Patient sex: M
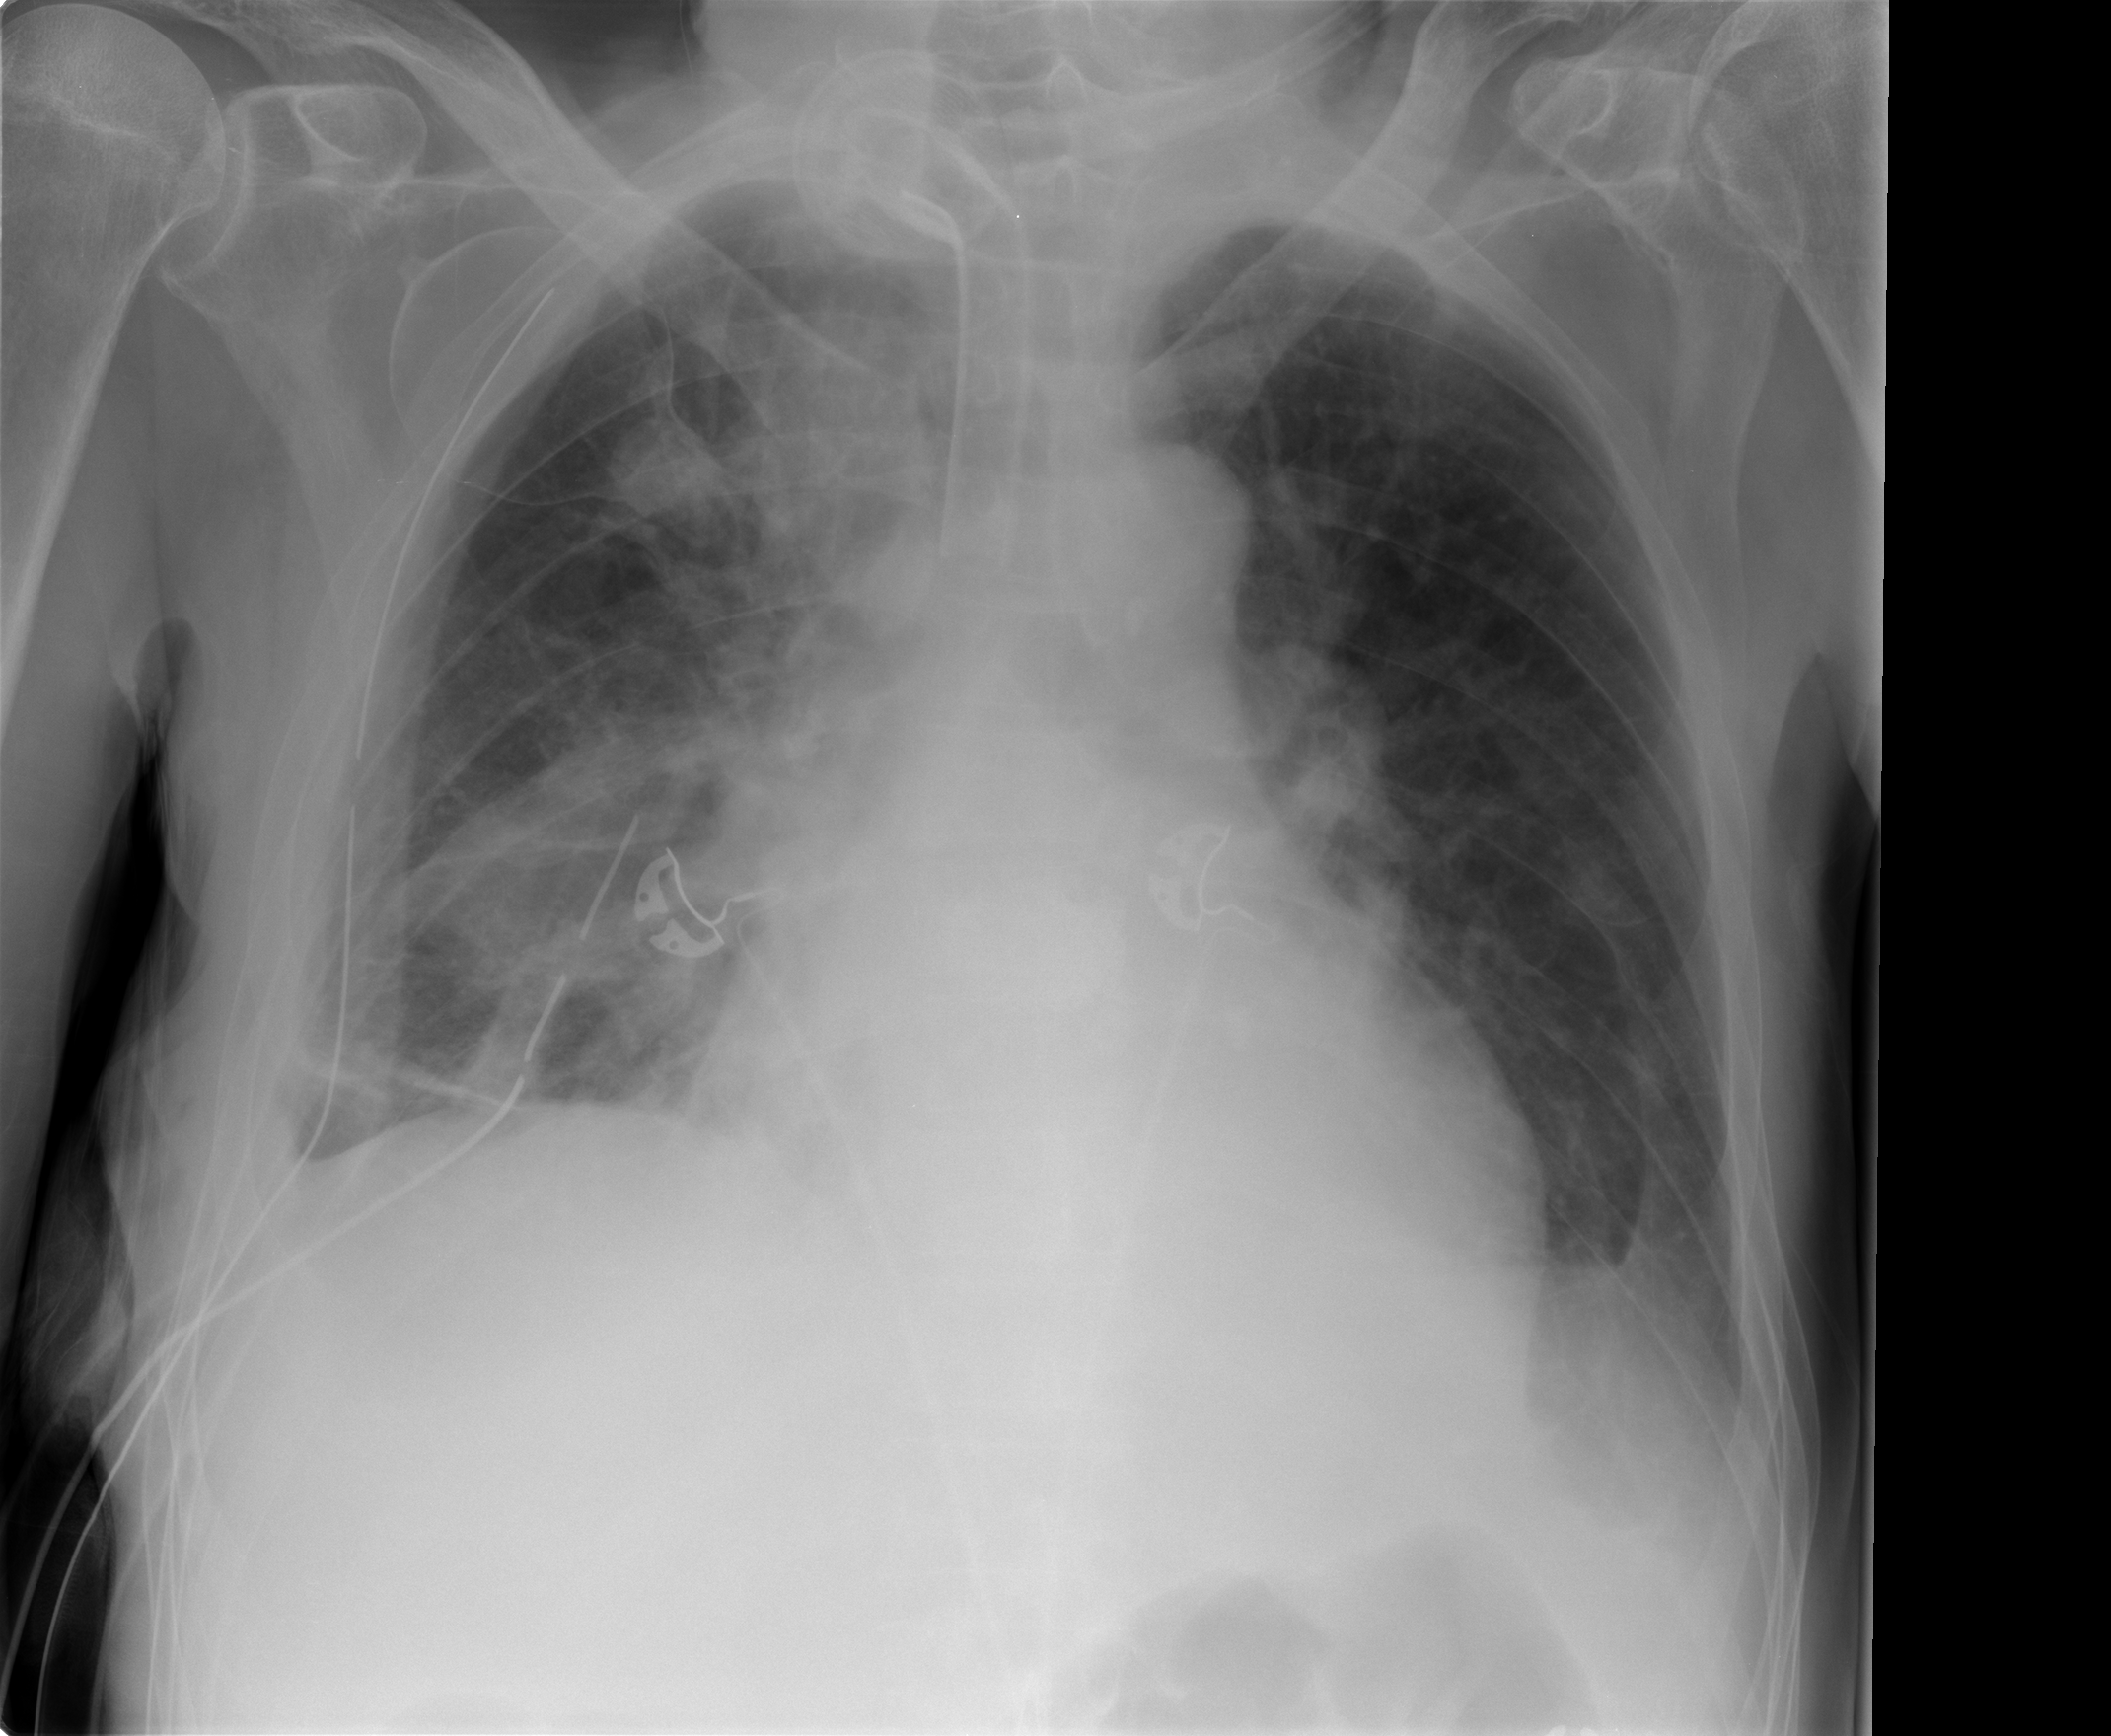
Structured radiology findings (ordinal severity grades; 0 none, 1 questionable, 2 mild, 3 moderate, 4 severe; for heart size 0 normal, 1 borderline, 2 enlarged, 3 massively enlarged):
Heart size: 2
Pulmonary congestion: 2
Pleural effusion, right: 2
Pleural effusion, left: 2
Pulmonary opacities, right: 2
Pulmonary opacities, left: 2
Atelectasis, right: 3
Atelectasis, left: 2